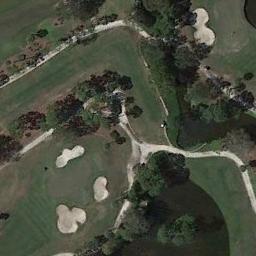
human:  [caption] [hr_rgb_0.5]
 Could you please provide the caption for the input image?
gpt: There are many trees next to the golf course .

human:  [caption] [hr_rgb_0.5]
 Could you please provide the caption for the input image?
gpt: There are a few bunkers and a few paths on the large green lawn on the golf course and many trees .

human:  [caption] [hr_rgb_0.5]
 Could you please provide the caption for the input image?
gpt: There are three bunkers and a winding road in this area .

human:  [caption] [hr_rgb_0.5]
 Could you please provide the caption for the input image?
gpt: The golf course has a lake, Some fairways, Roads, Barrier trees and sandpits .

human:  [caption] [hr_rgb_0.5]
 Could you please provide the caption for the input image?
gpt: There are four bunkers and some green trees on the golf course .